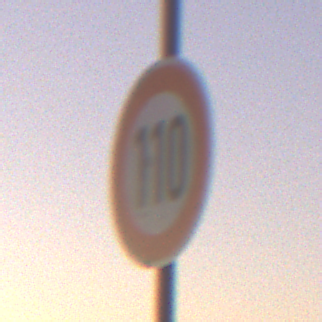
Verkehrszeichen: Geschwindigkeit110
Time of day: Dawn
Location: Outdoor (RoadRail)
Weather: Clear
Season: NotSpecified
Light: Natural